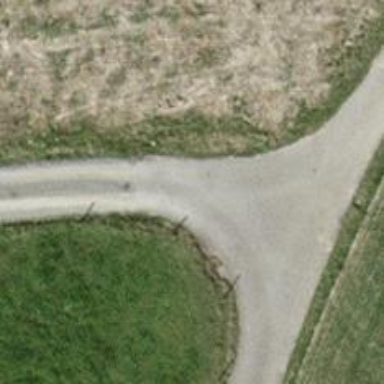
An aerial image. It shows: Track with pebblestone surface. The track type is grade2.